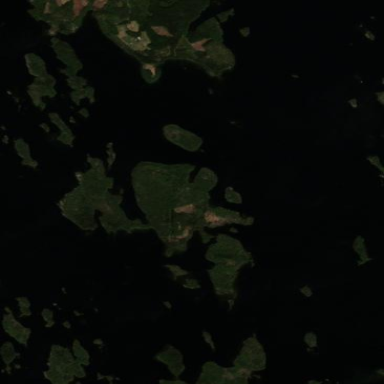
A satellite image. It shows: Image showing island.